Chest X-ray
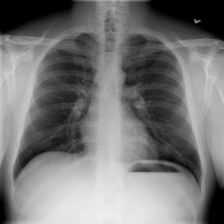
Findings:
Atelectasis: negative
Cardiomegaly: negative
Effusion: negative
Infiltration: negative
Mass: negative
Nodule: negative
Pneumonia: negative
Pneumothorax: negative
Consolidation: negative
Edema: negative
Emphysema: negative
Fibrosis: negative
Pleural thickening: negative
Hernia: negative